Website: apple
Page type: account-selection
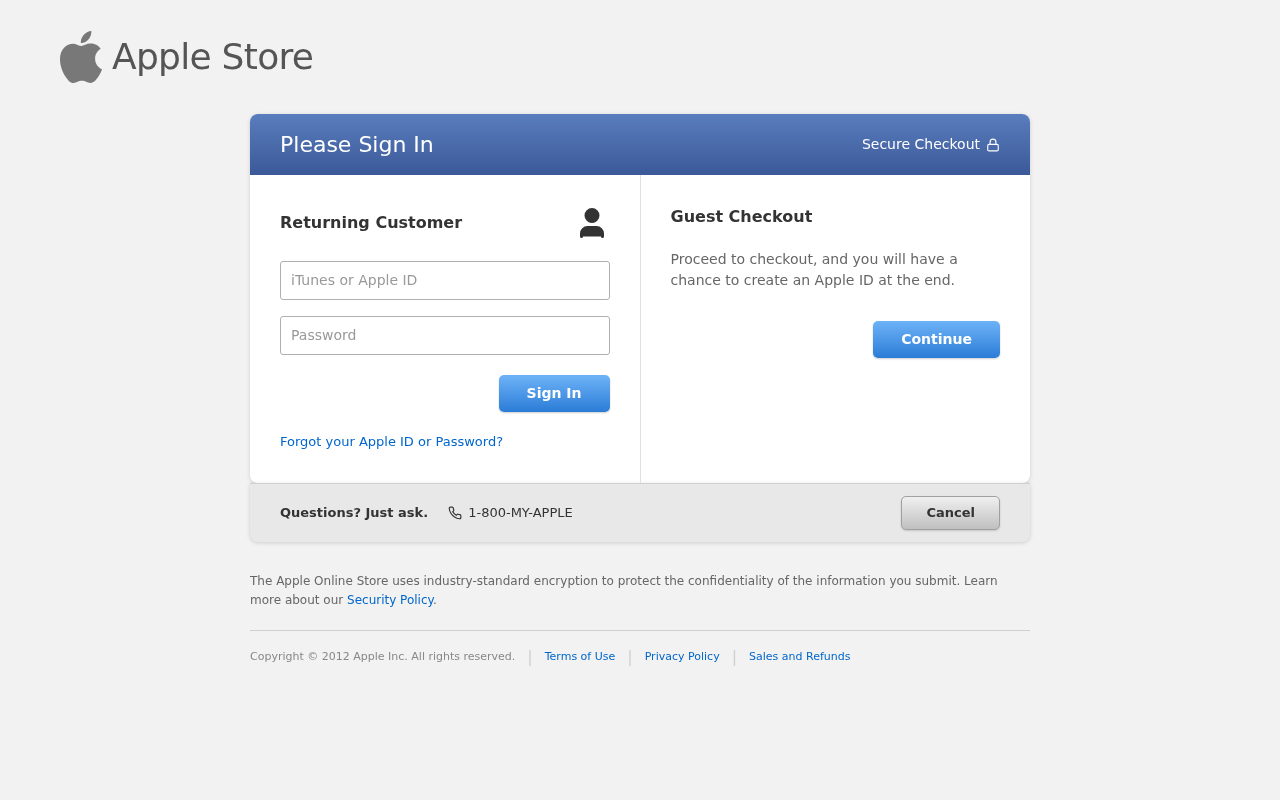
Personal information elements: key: PII_LOGIN_USERNAME
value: wvaughn775